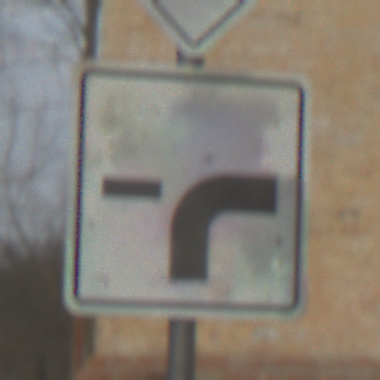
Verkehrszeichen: VerlaufVorfahrtsstrasse9
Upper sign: Vorfahrtsstrasse
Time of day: MorningAfternoon
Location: Outdoor (Nature)
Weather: PartlyCloudy
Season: Autumn
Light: Natural